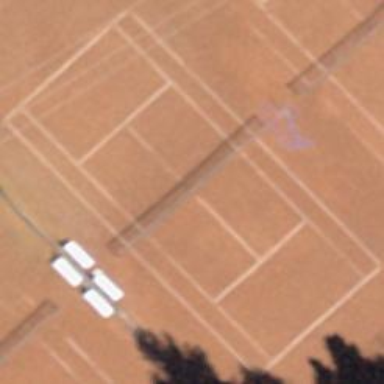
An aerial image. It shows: Tennis court in leisure pitch.